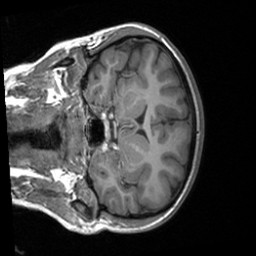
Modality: T1w
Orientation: coronal
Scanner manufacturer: siemens
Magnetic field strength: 3 T
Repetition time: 1.9 s
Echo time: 0.00226 s